Field crop: tomato
Growth stage: 1
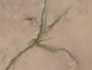
Species: cyperus